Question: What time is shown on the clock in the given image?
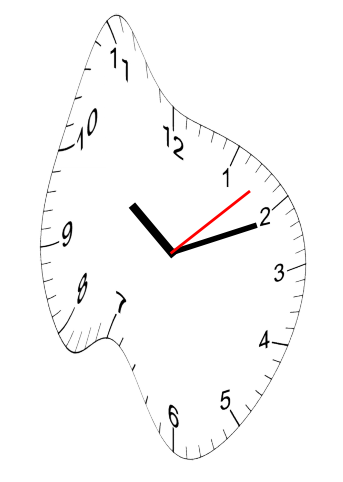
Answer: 10:11:08